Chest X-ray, PA view. Patient: 60 years old, sex M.
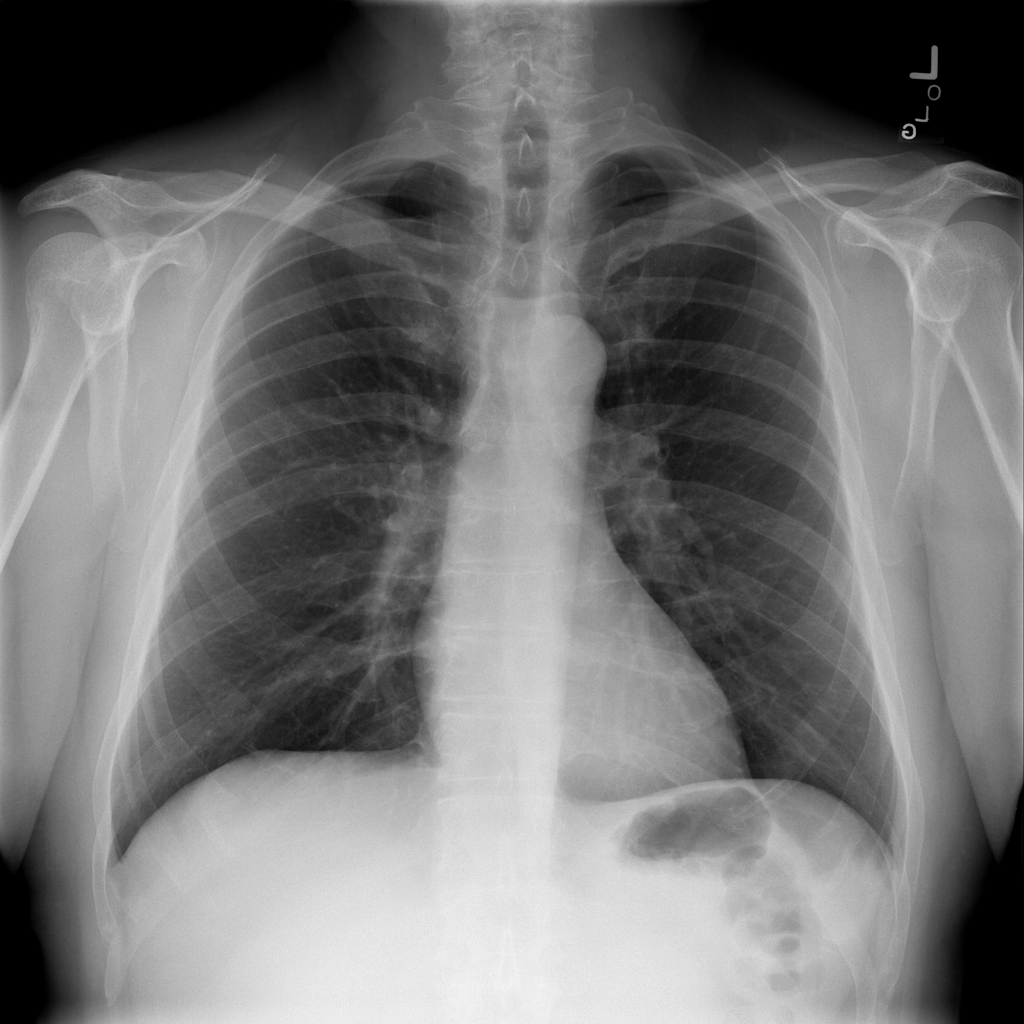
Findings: No Finding